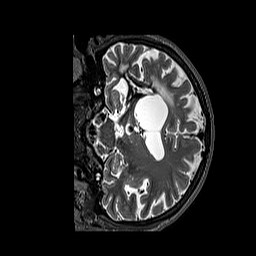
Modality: T2w
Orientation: coronal
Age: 53
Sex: female
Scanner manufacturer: siemens
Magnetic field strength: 3 T
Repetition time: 3.2 s
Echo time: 0.567 s